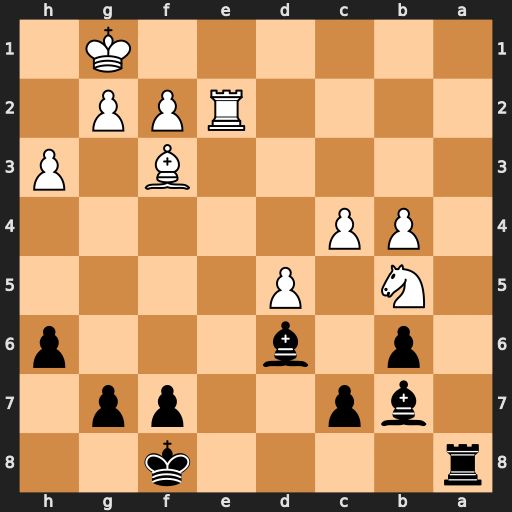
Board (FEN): r4k2/1bp2pp1/1p1b3p/1N1P4/1PP5/5B1P/4RPP1/6K1
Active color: b
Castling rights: -
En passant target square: -
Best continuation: Ra1+ Re1 Rxe1#